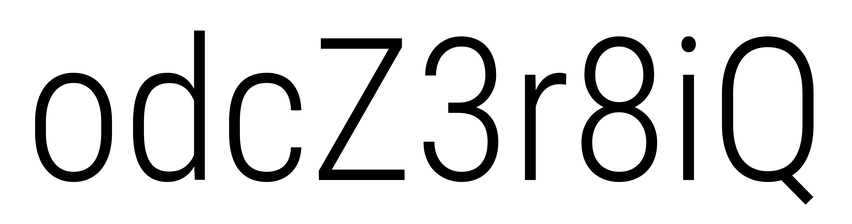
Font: Roboto_Condensed_Light